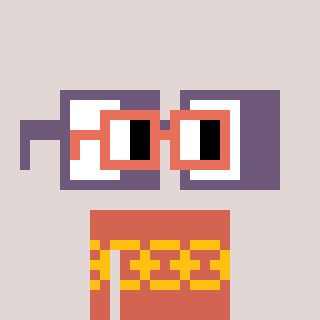
a pixel art character with square orange glasses, a glasses-shaped head and a peachy-colored body on a warm background